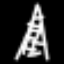
Label: The Eiffel Tower